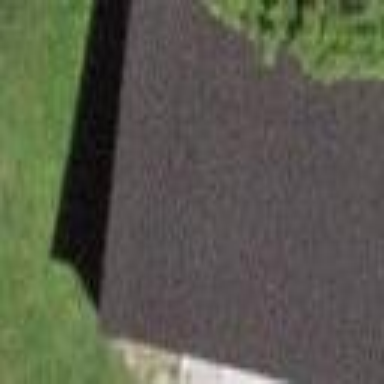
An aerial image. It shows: Shed.